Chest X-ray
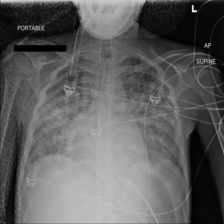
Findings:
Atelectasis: negative
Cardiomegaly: negative
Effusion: negative
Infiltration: positive
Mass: negative
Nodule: negative
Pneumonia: negative
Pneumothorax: negative
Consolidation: negative
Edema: negative
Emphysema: negative
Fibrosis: negative
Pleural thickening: negative
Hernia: negative